Question: It seems though Yahoo only indexes one of my urls (my home page) from my XML sitemap.
I've tried resubmitting - no luck. And I noticed that Yahoo hasn't crawled my site in awhile either (I've changed my title since as noted in the picture).

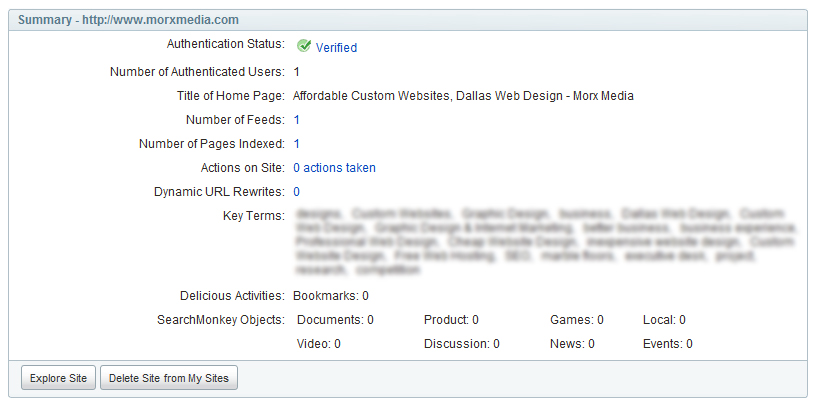
Answer: <URL>.